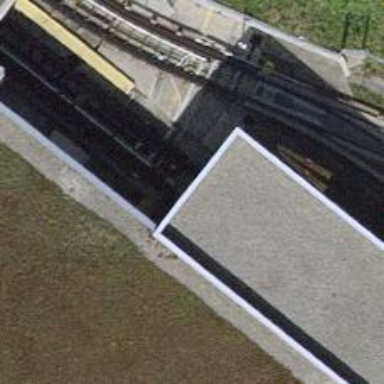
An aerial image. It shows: Yard with one electrified rail track.